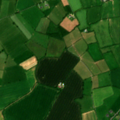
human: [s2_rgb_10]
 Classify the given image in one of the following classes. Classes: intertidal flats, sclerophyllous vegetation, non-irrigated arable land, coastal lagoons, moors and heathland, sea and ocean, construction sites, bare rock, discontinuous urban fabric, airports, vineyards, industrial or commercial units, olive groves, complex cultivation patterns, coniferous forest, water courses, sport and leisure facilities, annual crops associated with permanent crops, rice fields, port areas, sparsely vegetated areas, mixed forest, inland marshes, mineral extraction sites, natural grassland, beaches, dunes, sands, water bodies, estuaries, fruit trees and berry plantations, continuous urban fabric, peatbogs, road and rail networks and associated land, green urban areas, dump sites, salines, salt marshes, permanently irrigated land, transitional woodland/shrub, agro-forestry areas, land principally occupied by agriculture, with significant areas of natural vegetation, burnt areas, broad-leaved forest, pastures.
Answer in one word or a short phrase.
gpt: non-irrigated arable land, pastures